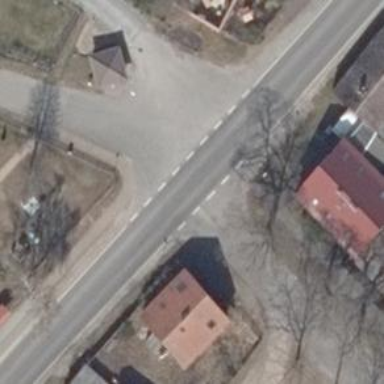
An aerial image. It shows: Road with "give way" sign.